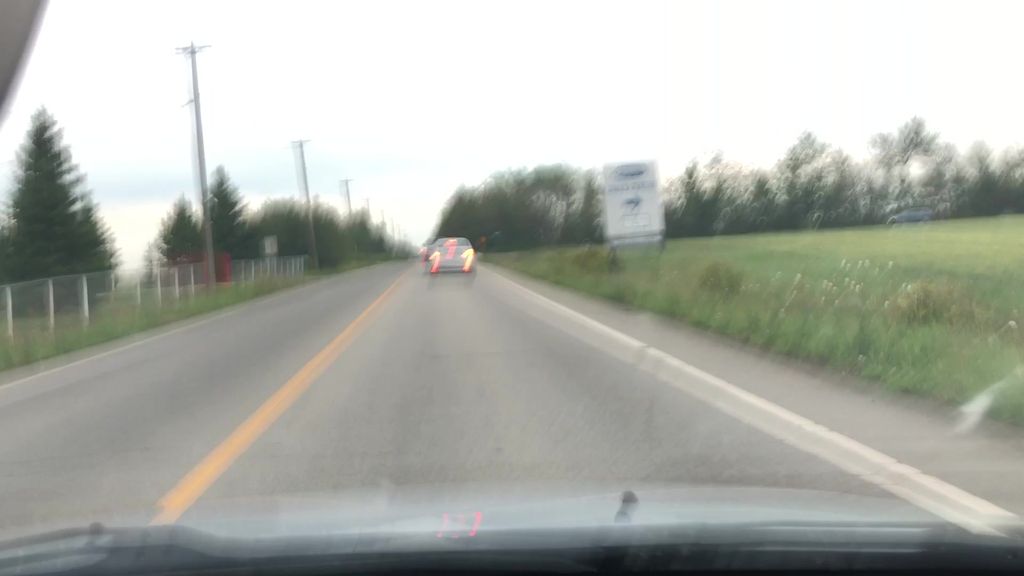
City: edmonton